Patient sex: F
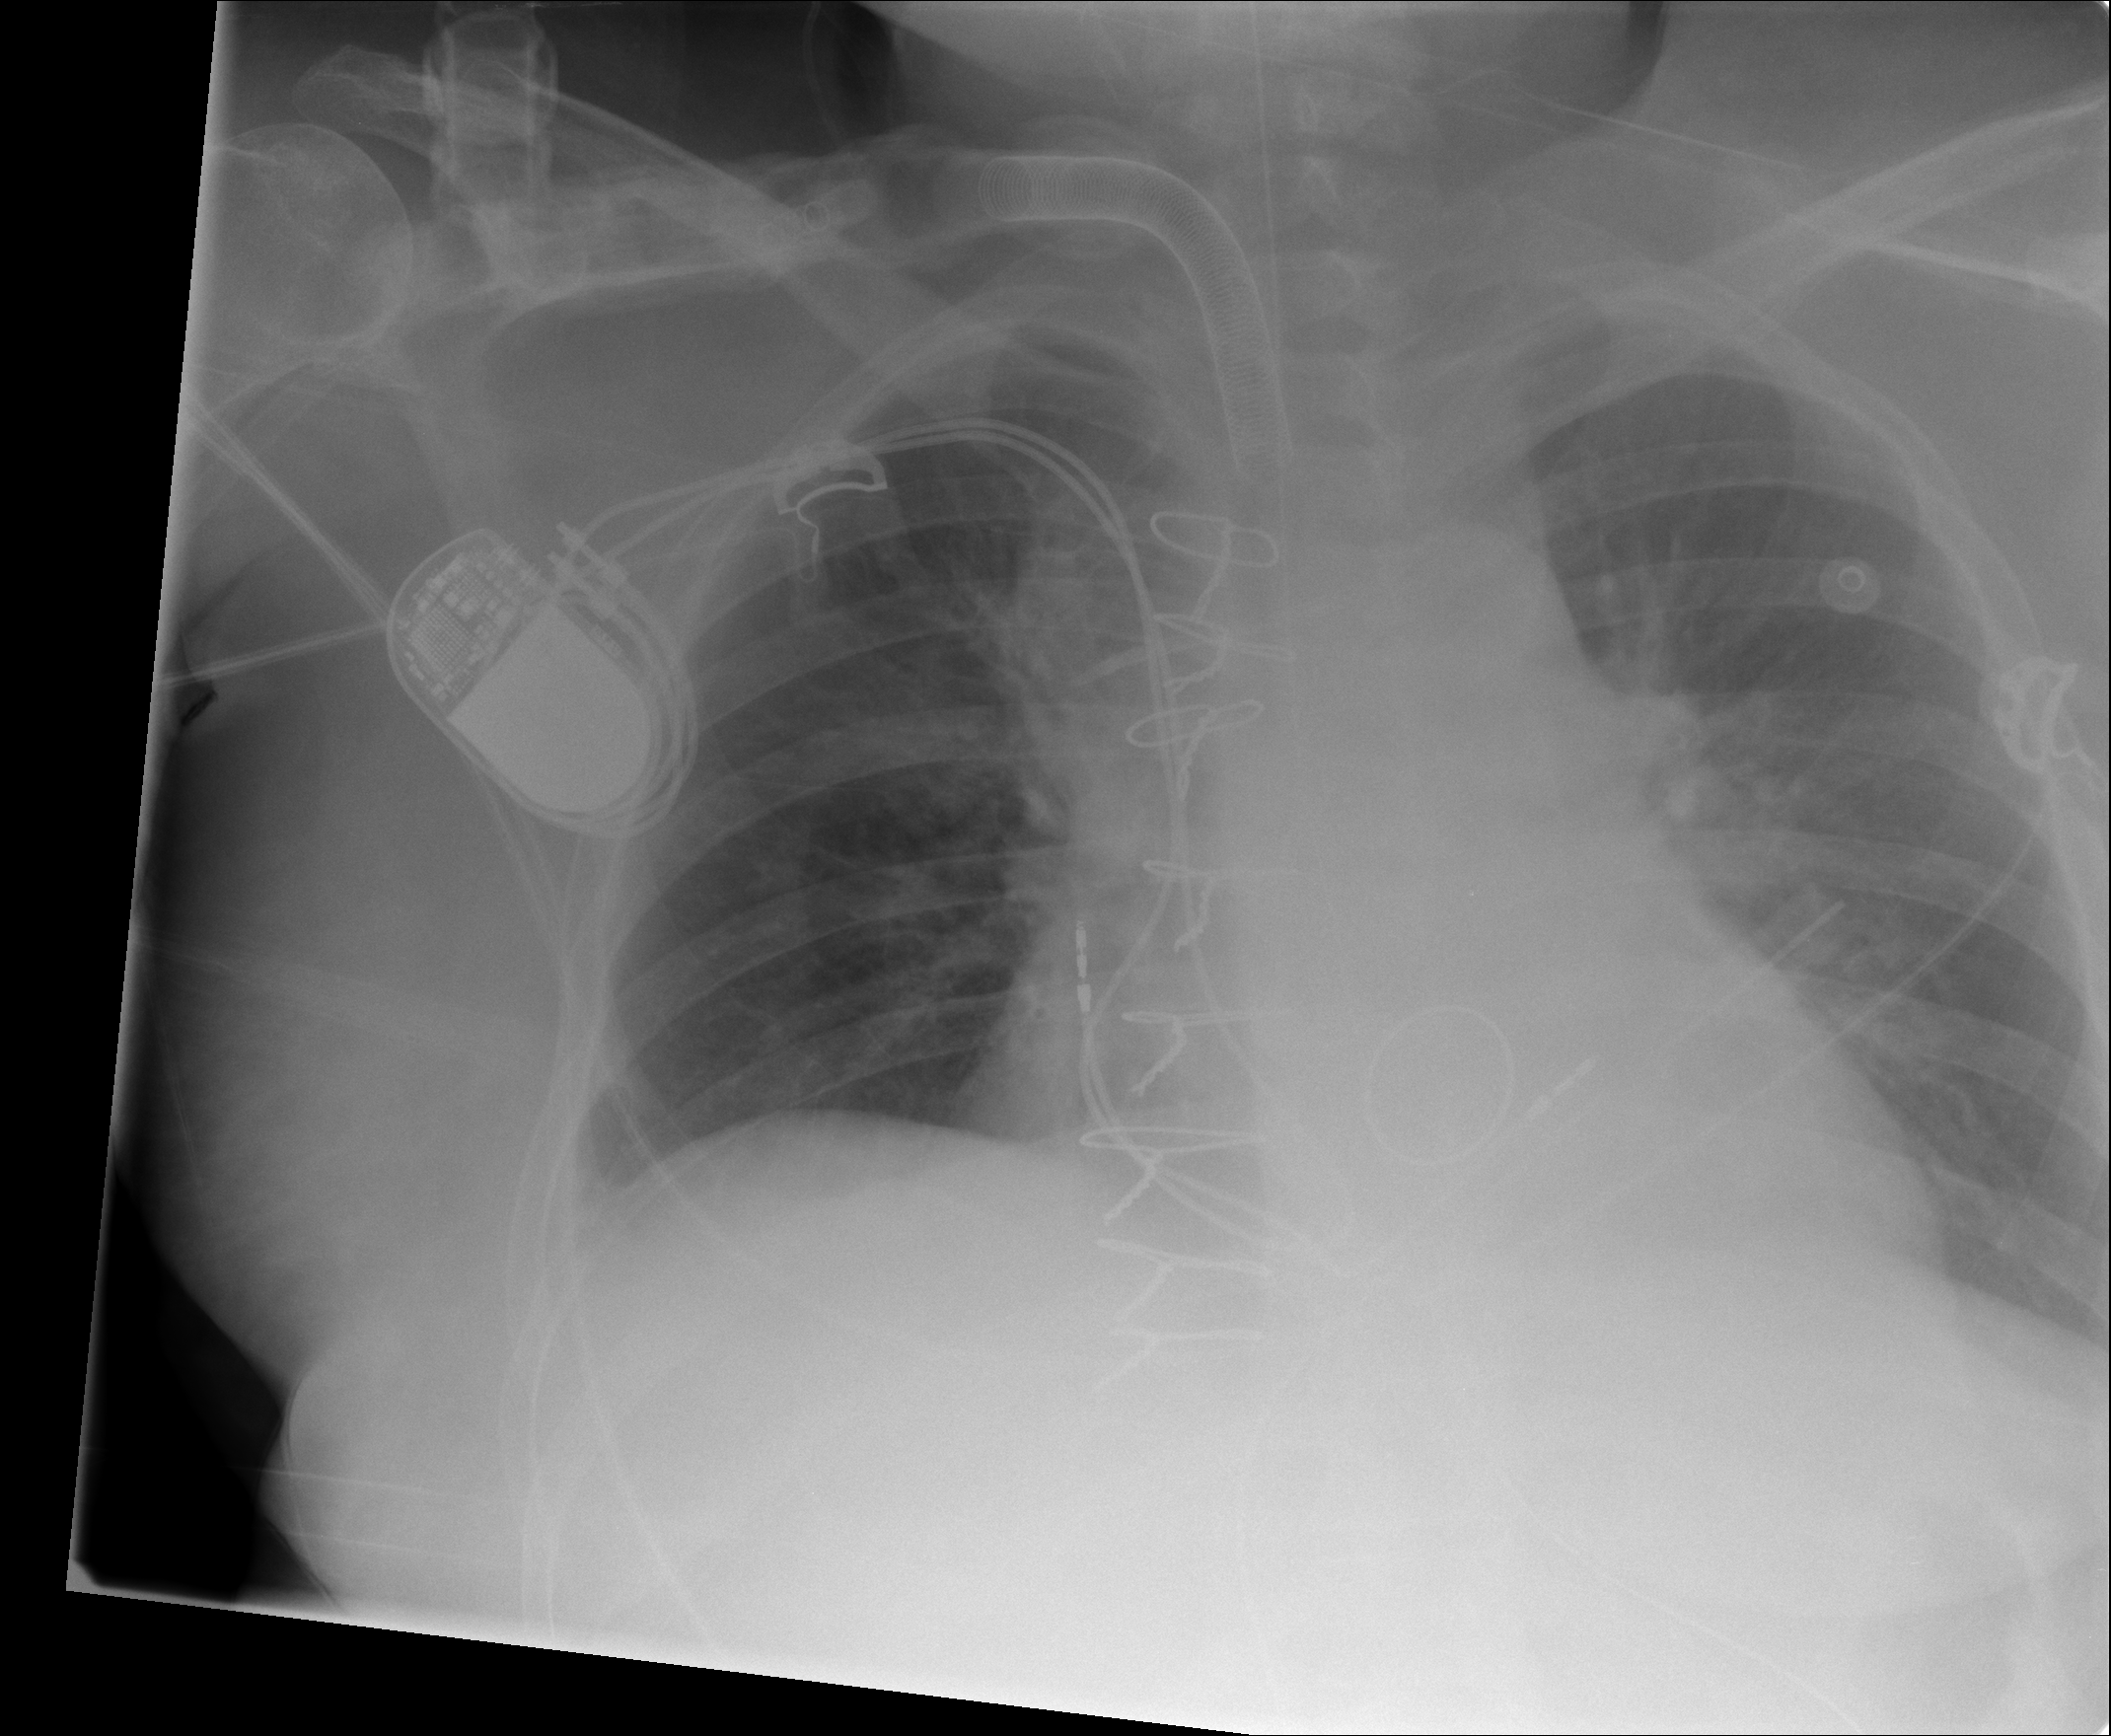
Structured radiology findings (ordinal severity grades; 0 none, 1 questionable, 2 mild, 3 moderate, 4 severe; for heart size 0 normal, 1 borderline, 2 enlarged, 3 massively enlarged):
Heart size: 2
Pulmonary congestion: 2
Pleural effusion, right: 1
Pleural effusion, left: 0
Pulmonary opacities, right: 2
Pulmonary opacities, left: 0
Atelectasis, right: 1
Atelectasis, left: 1